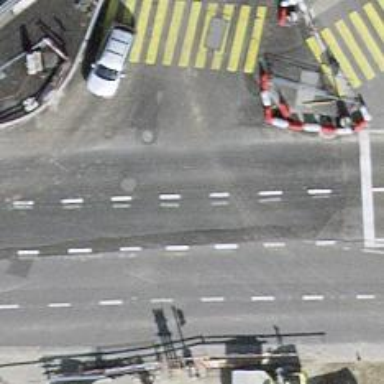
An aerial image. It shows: Road with traffic signals.